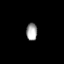
Tissue: prostate
Cell type: T cells
Senescence score: 0.3343
Nuclear area (px): 187
Mean DAPI intensity: 162.246